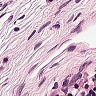
Metastatic tissue present: no